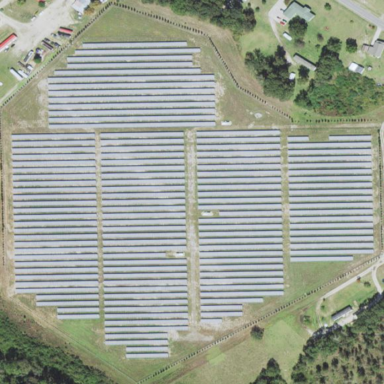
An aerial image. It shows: Solar power plant with photovoltaic technology surrounded by fence.